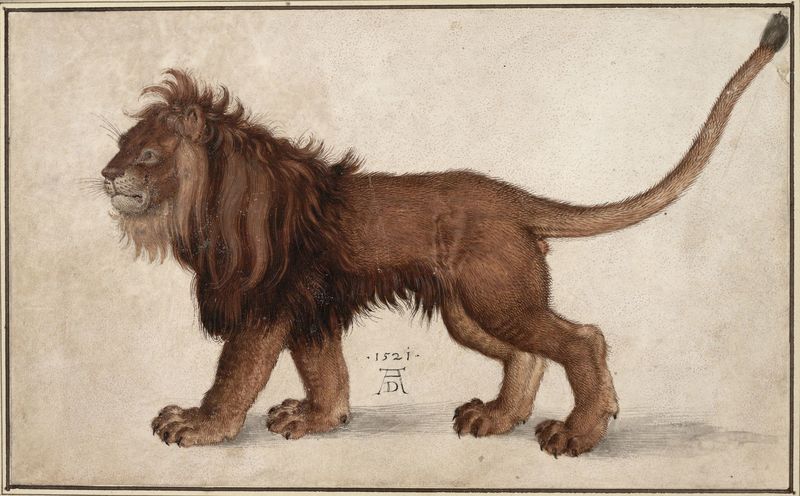
Titel: Löwe
Künstler: Albrecht Dürer
Standort: Wien
Institution: Albertina, Wien
Schlagwörter: gemälde, schatten, aquarell, braun, nase, ohr, schwarz, zeichnung, blick, tier, malerei, augen, rahmen, bild, porträt, signatur, natur, haare, beine, fell, mähne, schwanz, schweif, laufen, farbe, wild, muskeln, ernst, grimmig, seitenansicht, pfoten, ad, schnurrhaare, druck, monogramm, seite, krallen, barthaare, pfote, schnauze, maul, mittelalter, struktur, naturalistisch, löwe, säugetier, dürer, weich, kräftig, tatzen, details, tatze, albrecht, albrecht dürer, großkatze, pranken, 1521, tasthaare, vibrissen